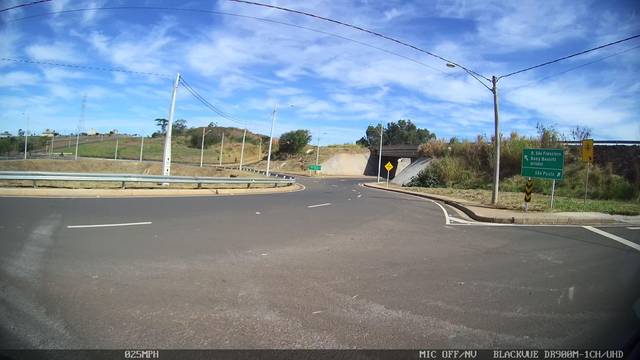
Region: Brazil
Coordinates: -20.847, -49.374